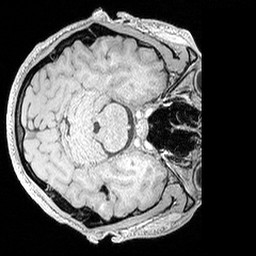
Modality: MP2RAGE
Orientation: axial
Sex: male
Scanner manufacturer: siemens
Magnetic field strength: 3 T
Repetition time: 5 s
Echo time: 0.00292 s